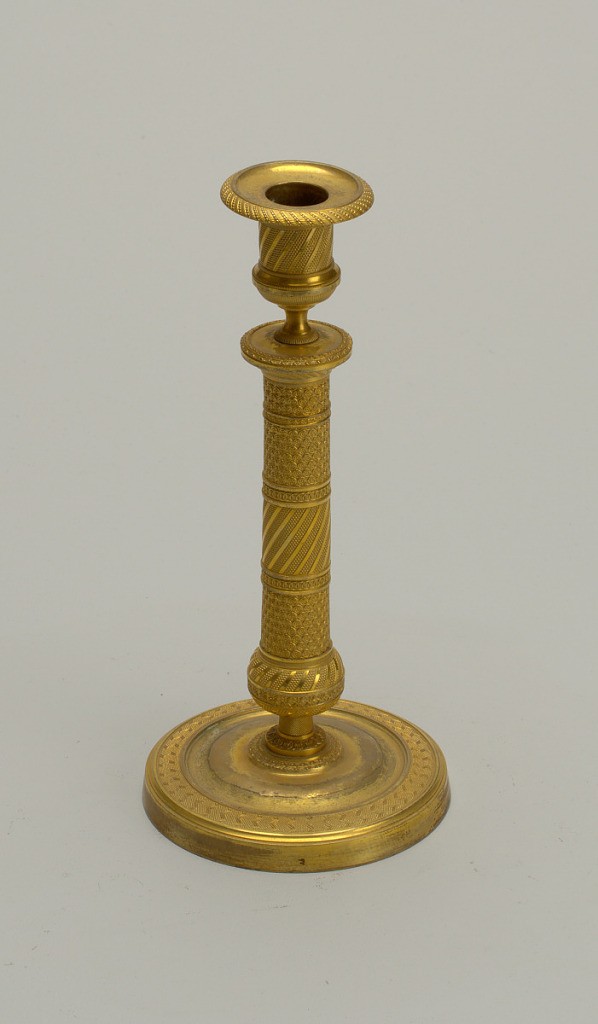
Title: Candlestick
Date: ca. 1830
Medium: Gilded brass
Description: Decorated with bands of engraved all-over patterns, in dull and polished gilding. In eight pieces each, including bobeche, with threaded rod in center.